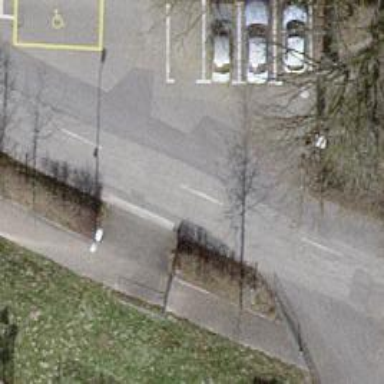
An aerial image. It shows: Asphalt sidewalk along the footway.